Question: In an XSL webpage, I'd like to select data for sending an email to multiple addresses taken from an SQL query.
The XSL code would be something like this:

where "@emails" would be taken from an SQL query (querying a table column).
I was thinking about creating a string: address + semicolon + space + address + semicolon + space... and so on until it runs out of email addresses.
How to do that?
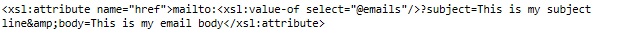
Answer: You can do concatenation as:
'''
select stuff((select '; ' + eMailColumn
from TableName
where SomeColumn = @conditionValue
and eMailColumn is not NULL
for xml path('')), 1, 2, '')
'''